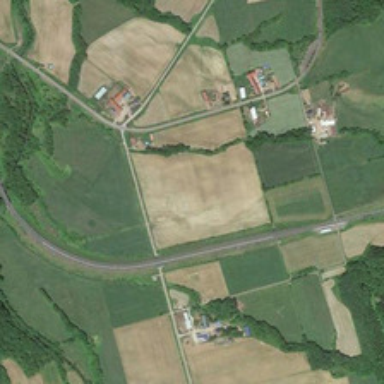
It is a large piece of farmland .